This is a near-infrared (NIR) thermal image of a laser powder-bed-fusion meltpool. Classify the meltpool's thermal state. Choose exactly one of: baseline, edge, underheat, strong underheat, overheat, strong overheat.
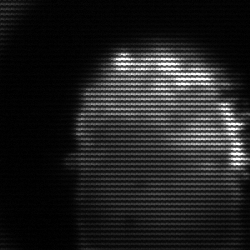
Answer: baseline